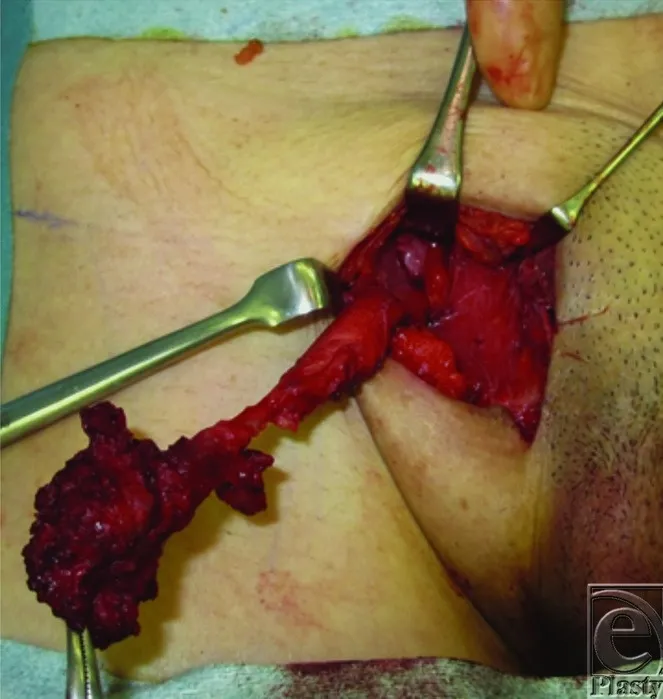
Operative findings. We carefully dissected the tumor and excised between the tumor and transition part of the round ligament of the uterus.
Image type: medical_photograph (other_medical_photograph)